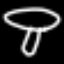
Label: mushroom